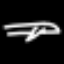
Label: airplane